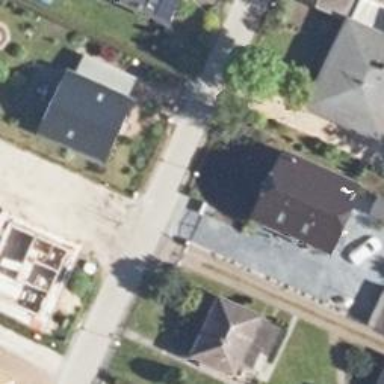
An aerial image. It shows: Residential road without sidewalk.